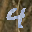
Label: 4